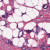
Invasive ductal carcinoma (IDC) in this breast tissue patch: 1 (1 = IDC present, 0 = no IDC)